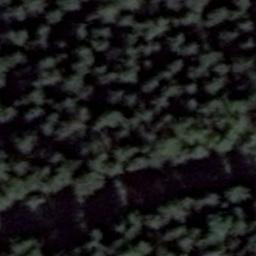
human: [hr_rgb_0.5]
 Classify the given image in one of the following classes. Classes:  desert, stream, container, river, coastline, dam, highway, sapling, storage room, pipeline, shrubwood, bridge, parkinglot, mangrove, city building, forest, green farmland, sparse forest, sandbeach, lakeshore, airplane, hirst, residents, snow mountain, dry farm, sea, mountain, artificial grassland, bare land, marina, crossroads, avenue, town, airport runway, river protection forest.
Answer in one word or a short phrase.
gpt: forest